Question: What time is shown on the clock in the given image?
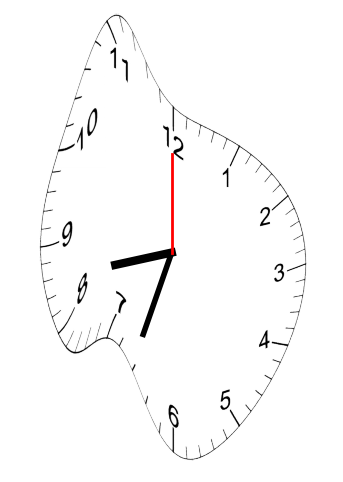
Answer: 08:33:00